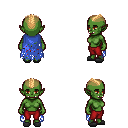
a pixel art fantasy rpg character, female body template, orc, green skin, blue tattered cape, red pants, light blonde short mohawk hairstyle, gray slippers, four views (front, back, left, right), 2x2 character sprite sheet, small pixel art, hard edges, no anti-aliasing